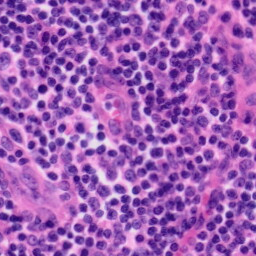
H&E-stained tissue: Tonsil